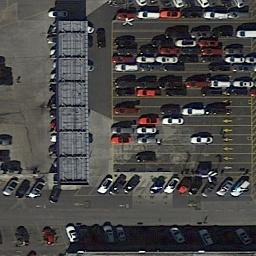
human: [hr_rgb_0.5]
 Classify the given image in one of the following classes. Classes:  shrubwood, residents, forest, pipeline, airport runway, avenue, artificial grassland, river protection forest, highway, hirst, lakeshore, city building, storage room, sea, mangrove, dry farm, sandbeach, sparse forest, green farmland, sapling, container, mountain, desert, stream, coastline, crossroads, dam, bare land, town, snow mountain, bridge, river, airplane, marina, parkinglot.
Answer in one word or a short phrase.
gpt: parkinglot